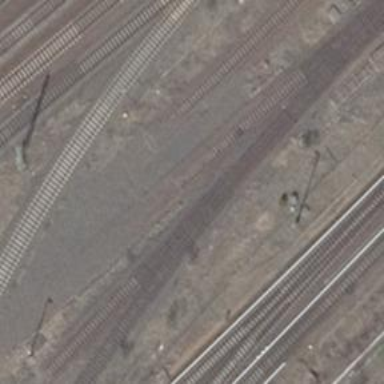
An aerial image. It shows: Disused railway with electrified contact line.